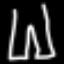
Label: pants